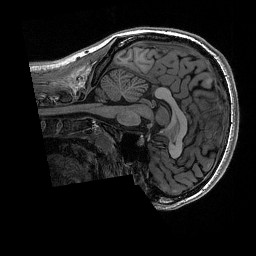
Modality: T1w
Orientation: sagittal
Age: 20
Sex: female
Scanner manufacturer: siemens
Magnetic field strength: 3 T
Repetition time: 2.53 s
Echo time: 0.0033 s